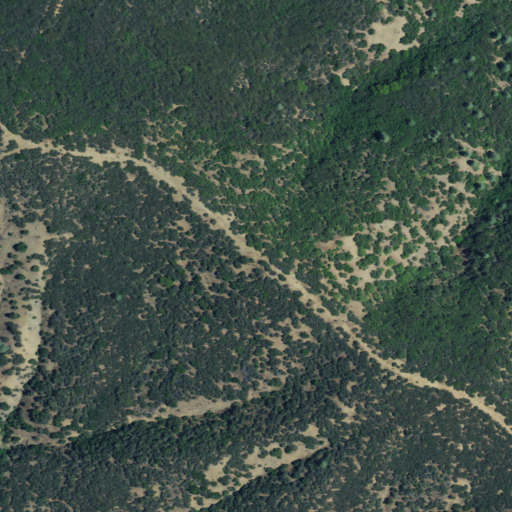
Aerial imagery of mountains in California named Burnt Hills containing grassland and shrub